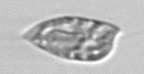
Label: Prorocentrum_dentatum